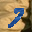
Label: 7